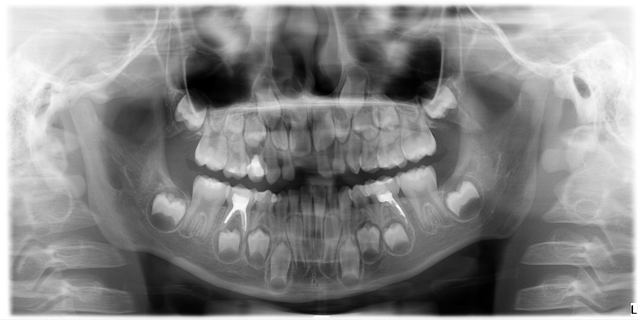
child